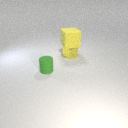
large yellow rubber cube above small yellow metal cube